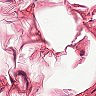
Metastatic tissue present: no